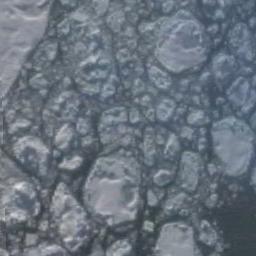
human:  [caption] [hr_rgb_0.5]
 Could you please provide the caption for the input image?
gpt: There are different shapes of sea ice .

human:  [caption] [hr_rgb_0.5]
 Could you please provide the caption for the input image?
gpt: A lot of sea ice of different sizes and thickness gathers together .

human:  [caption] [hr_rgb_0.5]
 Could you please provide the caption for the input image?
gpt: Countless ice cubes of all sizes are closely connected into a large piece floating on the deep blue sea surface, Covering the sea surface .

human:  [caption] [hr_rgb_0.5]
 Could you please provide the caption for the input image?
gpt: There are many ice on the deep green sea .

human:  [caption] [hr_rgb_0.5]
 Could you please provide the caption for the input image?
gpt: There are many sea ice linked into sheets .